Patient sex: F
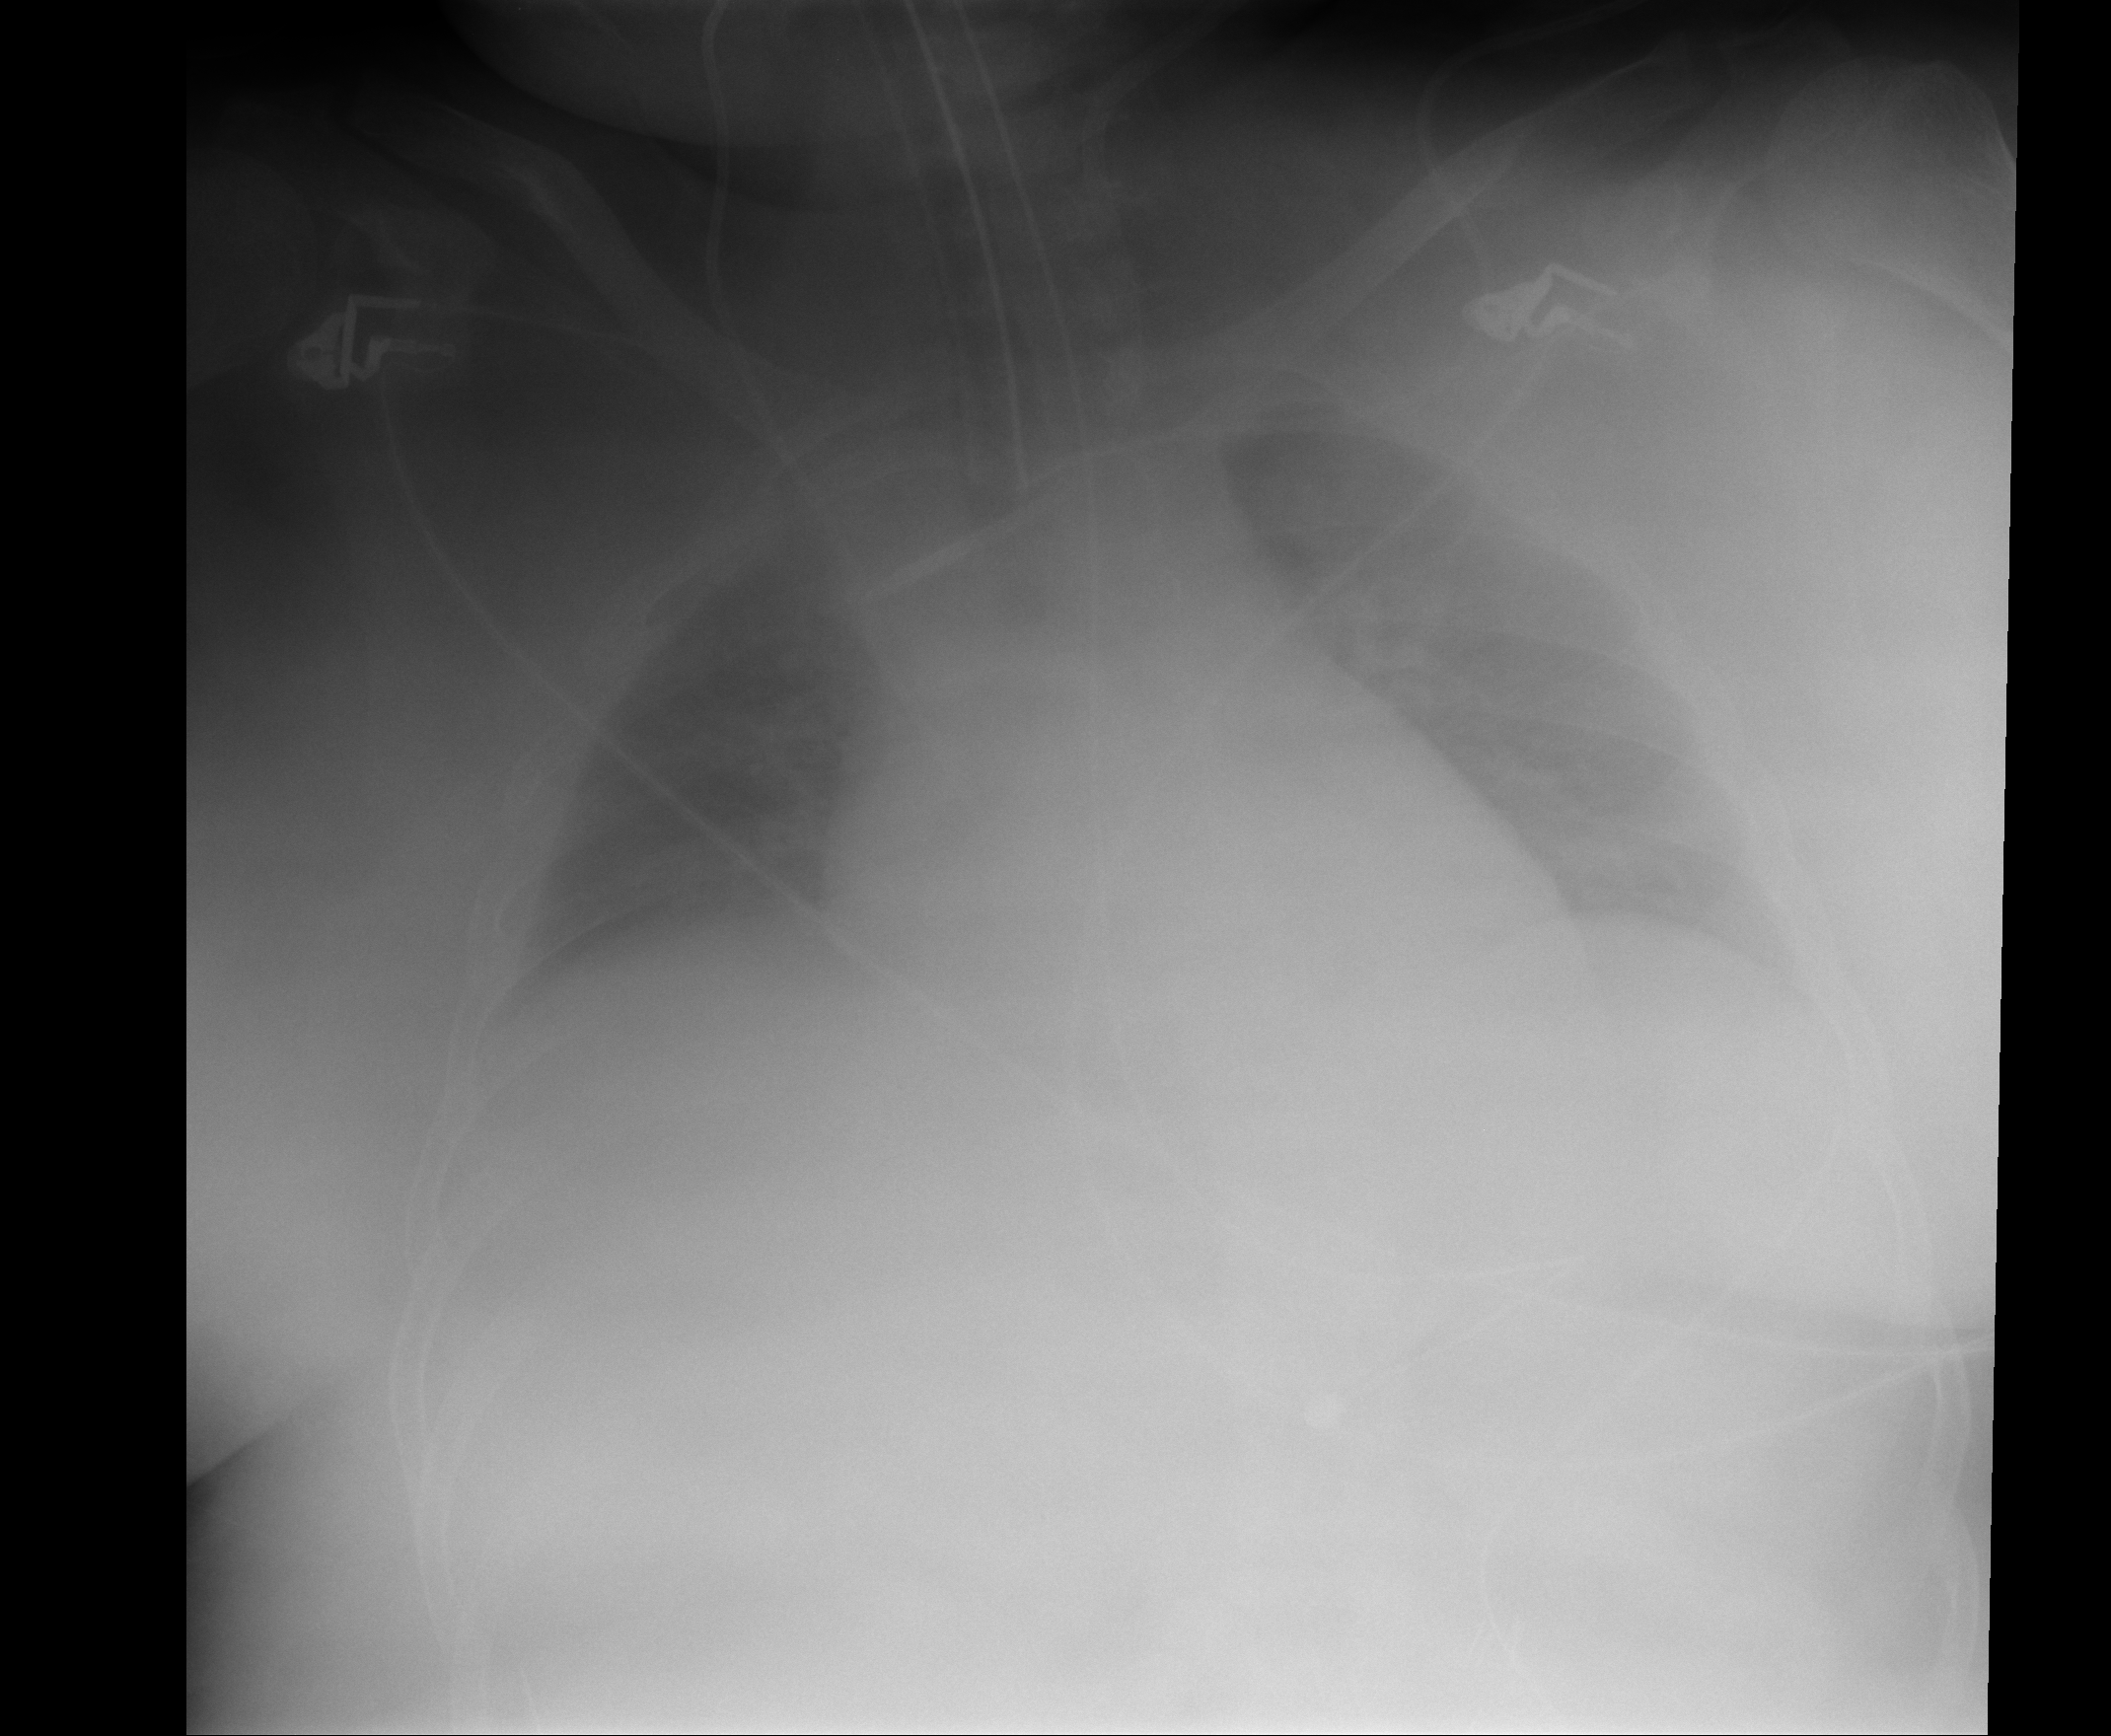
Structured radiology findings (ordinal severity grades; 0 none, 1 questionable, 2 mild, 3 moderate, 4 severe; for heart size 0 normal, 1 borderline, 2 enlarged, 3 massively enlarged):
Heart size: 0
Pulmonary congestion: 0
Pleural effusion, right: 0
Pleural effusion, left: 0
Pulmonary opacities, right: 0
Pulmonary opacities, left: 0
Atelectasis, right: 1
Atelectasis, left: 1